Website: home-depot
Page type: billing-address
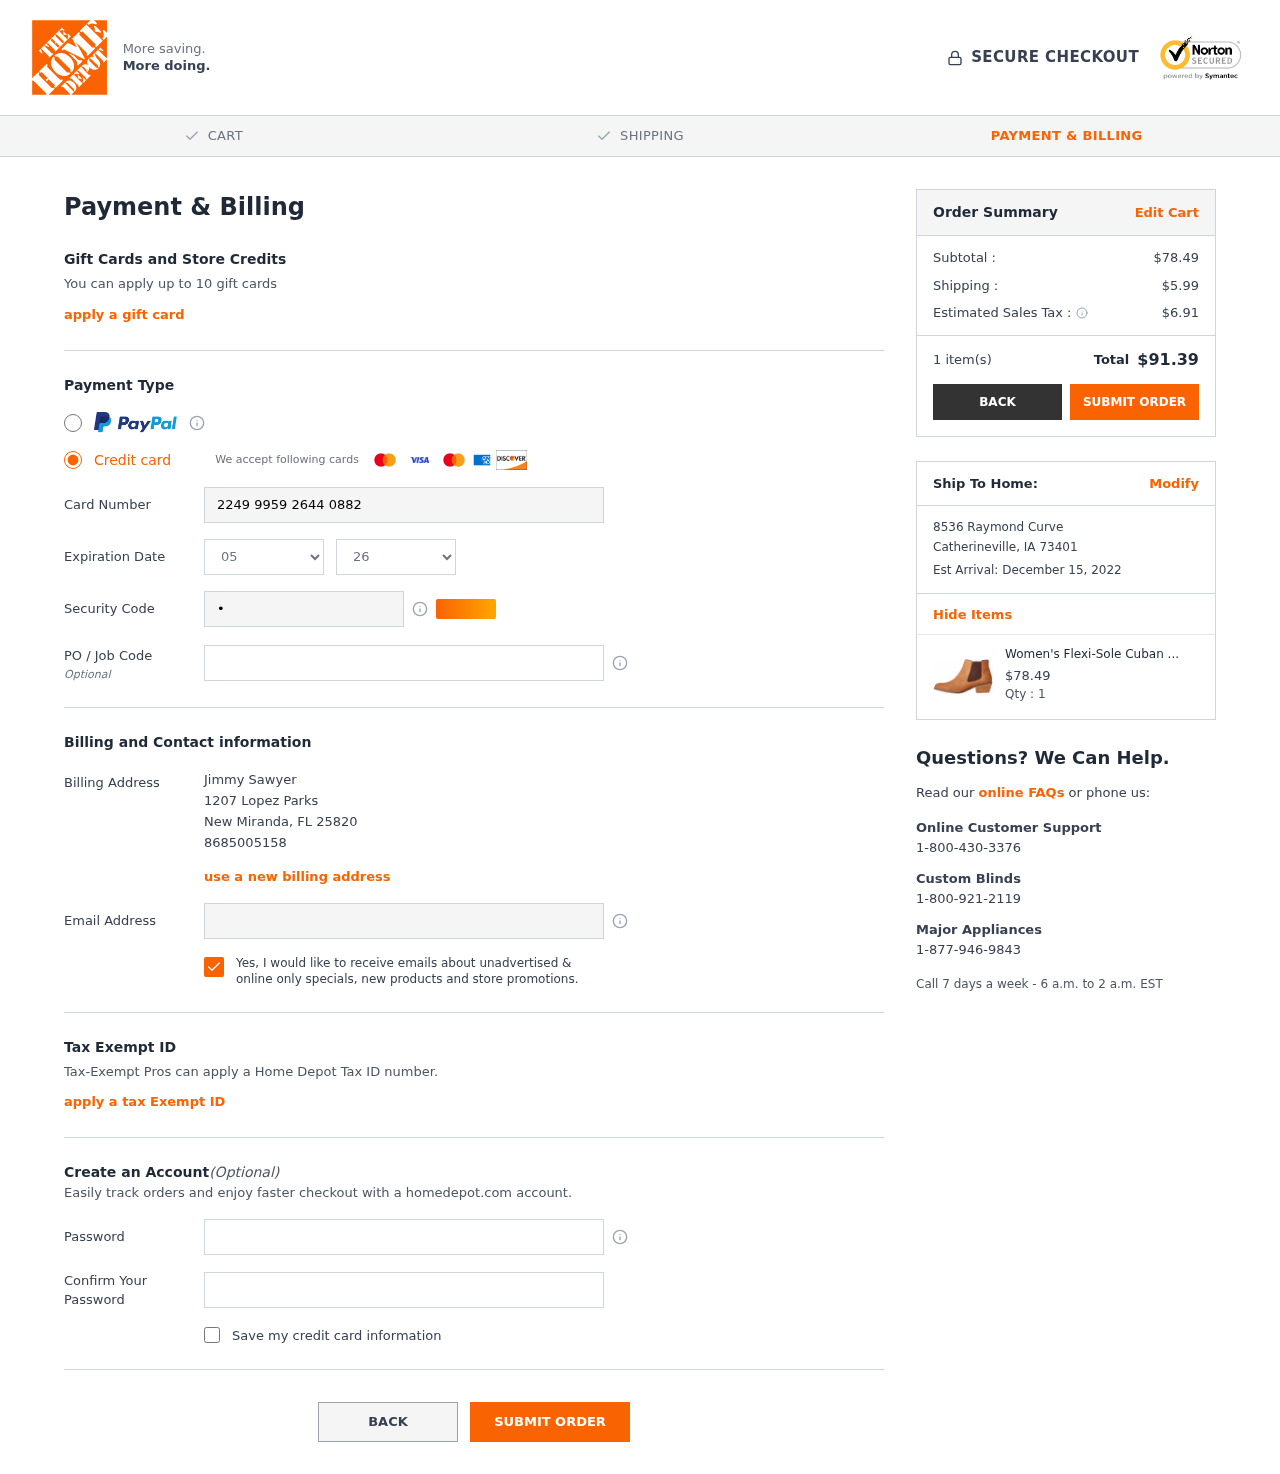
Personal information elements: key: PII_CARD_CVV
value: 313
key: PII_CARD_EXPIRY_MONTH
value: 05
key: PII_CARD_EXPIRY_YEAR
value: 26
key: PII_CARD_NUMBER
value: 2249 9959 2644 0882
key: PII_CITY
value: New Miranda
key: PII_CITY2
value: Catherineville
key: PII_EMAIL
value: jimmy.sawyer@gmail.com
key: PII_FULLNAME
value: Jimmy Sawyer
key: PII_PHONE
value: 8685005158
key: PII_POSTCODE
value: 25820
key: PII_POSTCODE2
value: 73401
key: PII_STATE_ABBR
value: FL
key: PII_STATE_ABBR2
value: IA
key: PII_STREET
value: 1207 Lopez Parks
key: PII_STREET2
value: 8536 Raymond Curve
Product elements: key: PRODUCT1_NAME
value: Women's Flexi-Sole Cuban Heel Chelsea Boots, Brown (Tan Tan), US 8
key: PRODUCT1_PRICE
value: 78.49
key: PRODUCT1_QUANTITY
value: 1
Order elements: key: ORDER_SUBTOTAL
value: $78.49
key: ORDER_SHIPPING_COST
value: $5.99
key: ORDER_TAX
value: $6.91
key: ORDER_NUM_ITEMS
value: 1 item(s)
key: ORDER_TOTAL
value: $91.39
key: ORDER_DELIVERY_DATE
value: Est Arrival: December 15, 2022